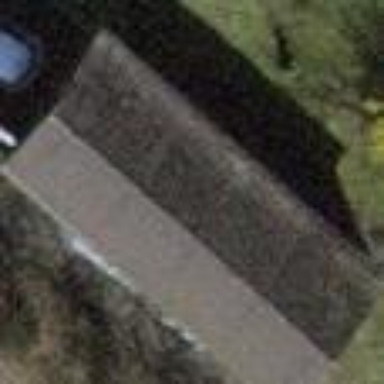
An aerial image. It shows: Building with tiled roof.